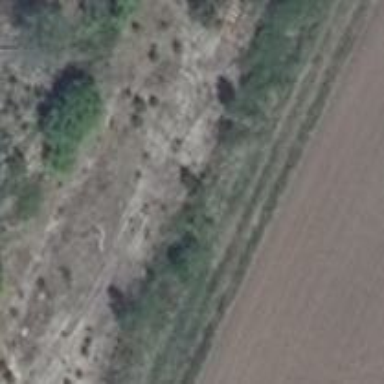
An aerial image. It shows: Abandoned railway.